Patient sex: M
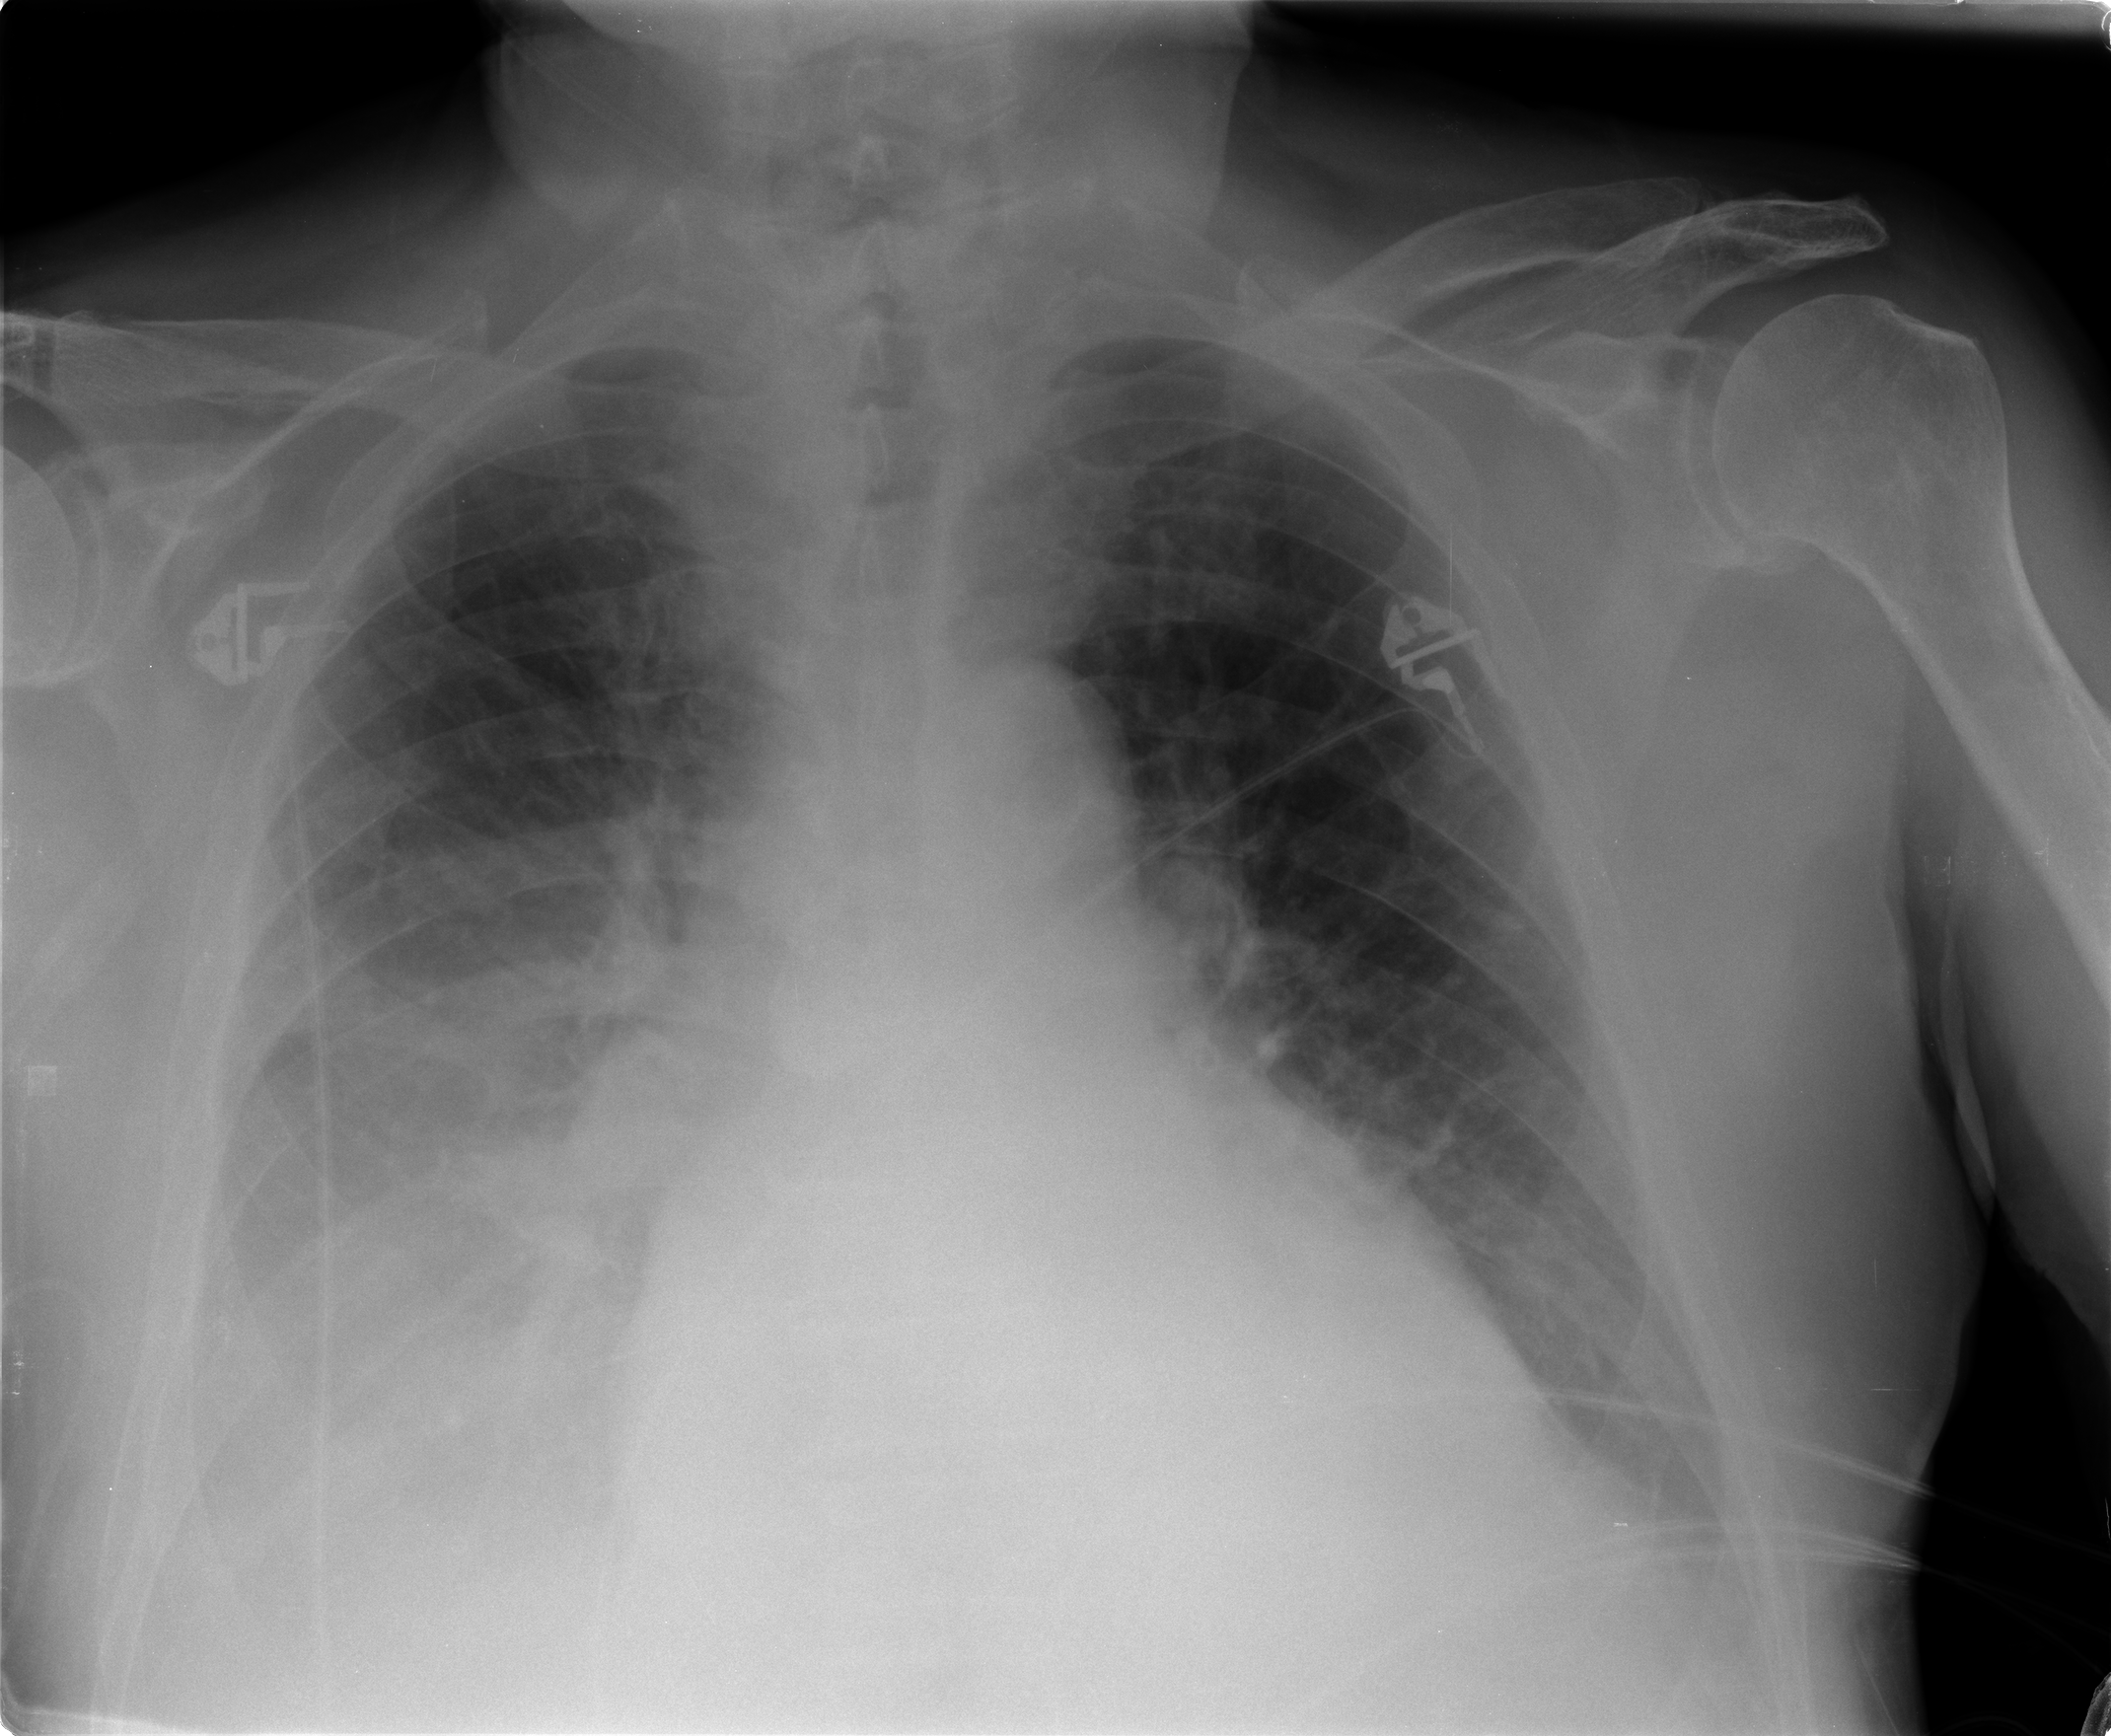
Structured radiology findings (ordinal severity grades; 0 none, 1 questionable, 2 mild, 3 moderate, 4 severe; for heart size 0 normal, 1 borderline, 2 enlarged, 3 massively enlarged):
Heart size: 2
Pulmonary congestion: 2
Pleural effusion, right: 3
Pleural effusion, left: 0
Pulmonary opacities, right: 2
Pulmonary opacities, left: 0
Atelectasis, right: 2
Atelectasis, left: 2